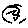
Label: moon